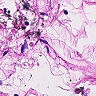
Metastatic tissue present: no